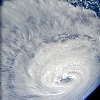
Label: cloud